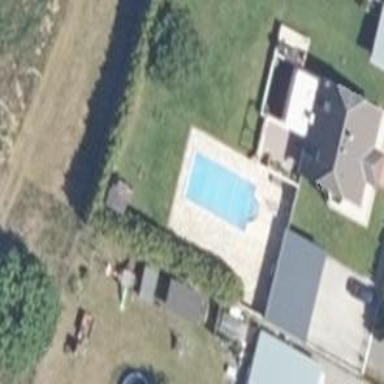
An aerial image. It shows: Swimming pool located in leisure land.